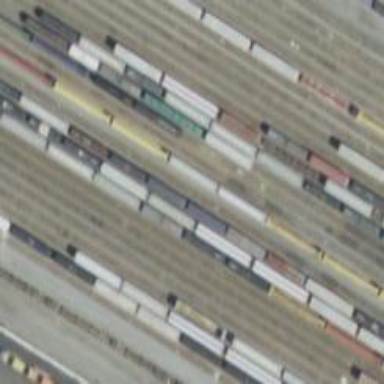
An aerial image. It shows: Railway yard for manifest purposes.